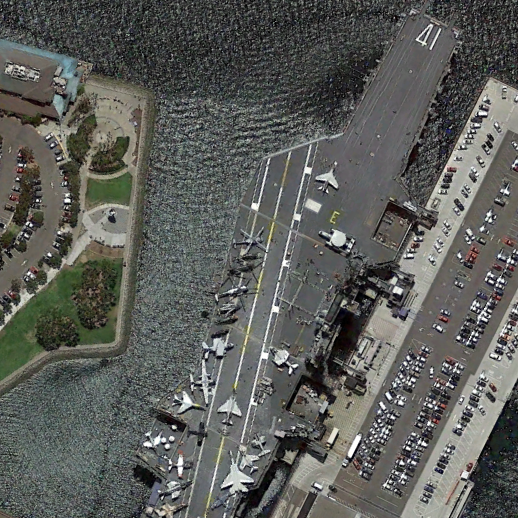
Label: aircraft_carrier